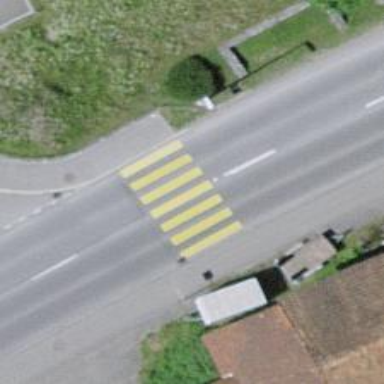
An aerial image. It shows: Zebra crossing on the road.